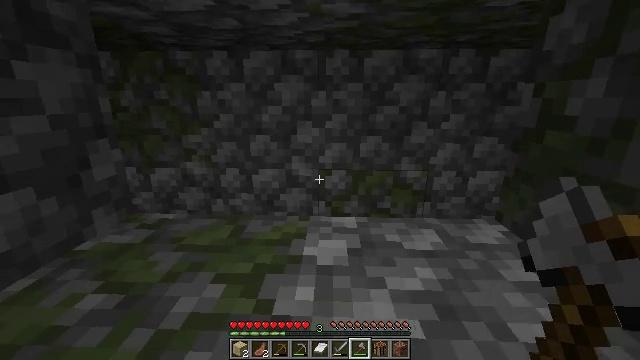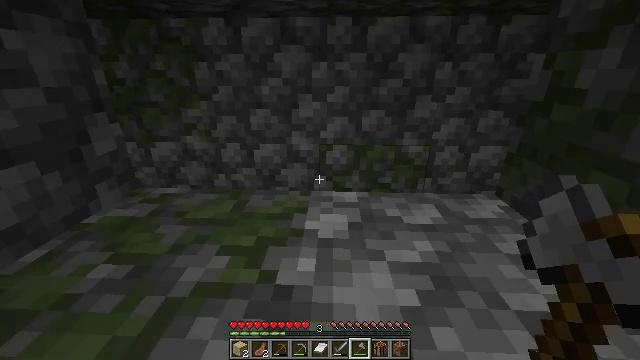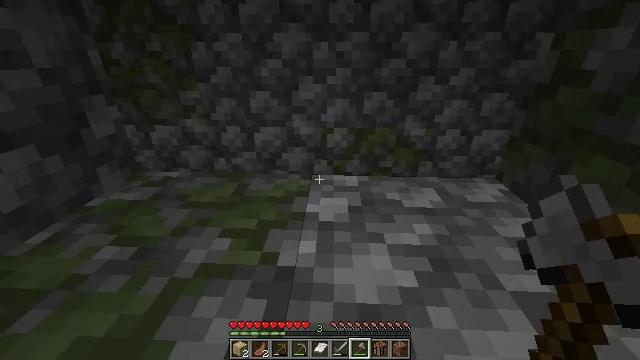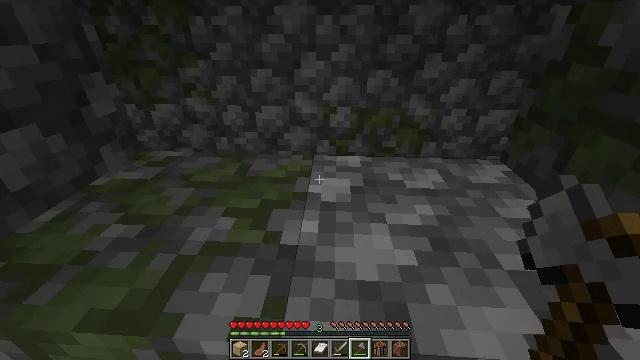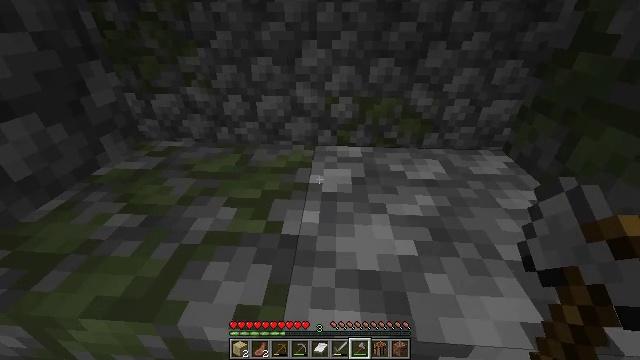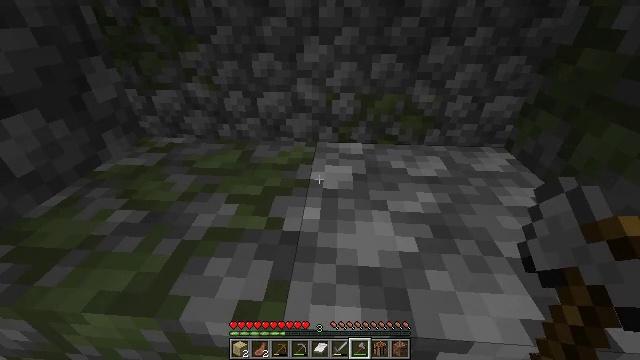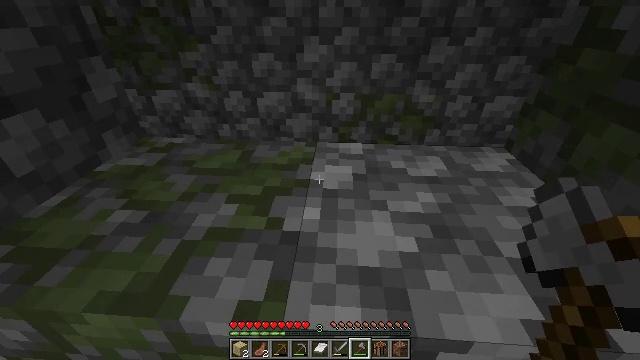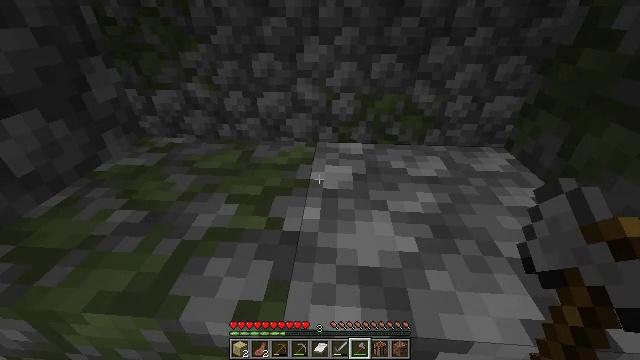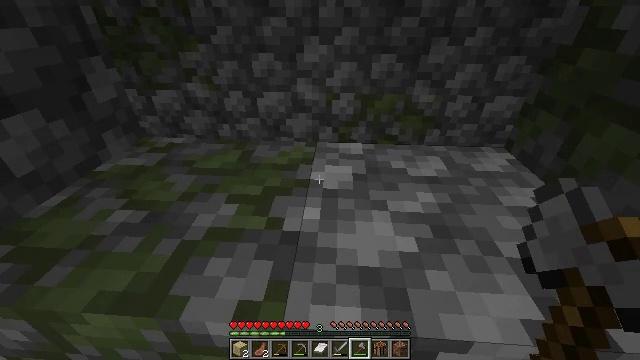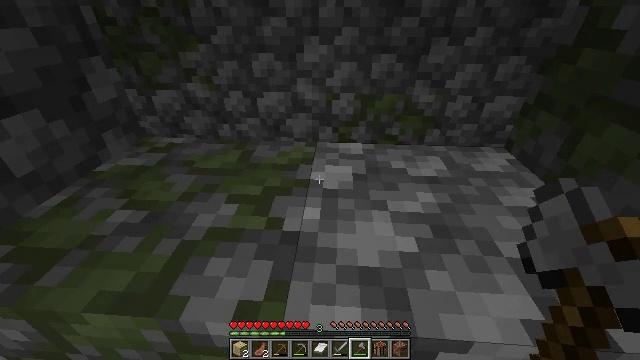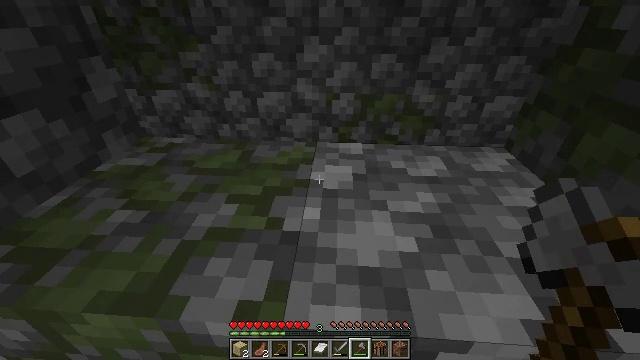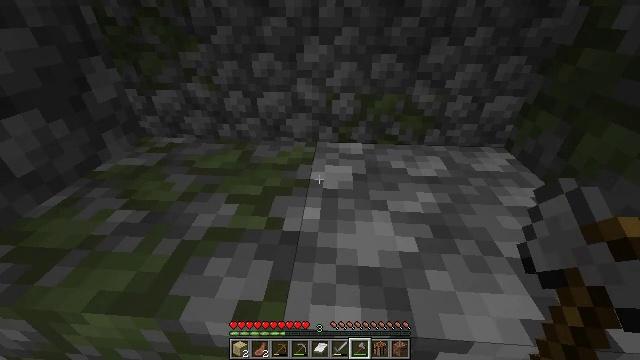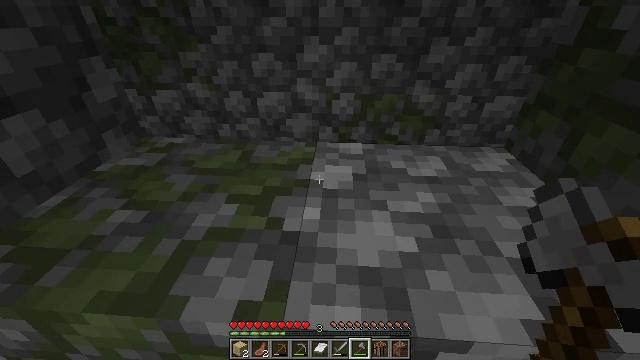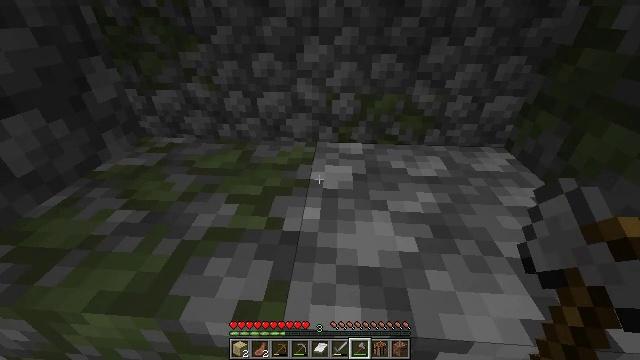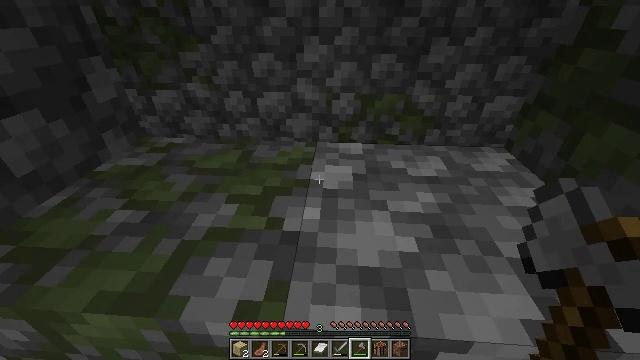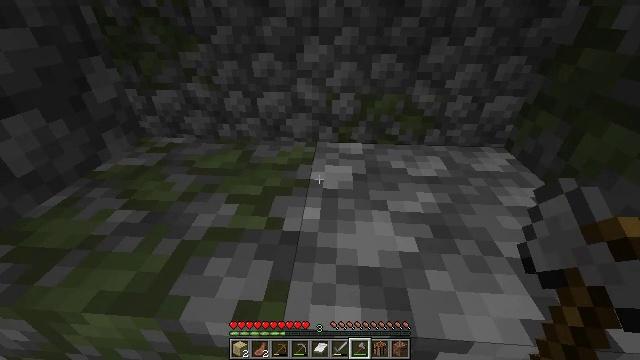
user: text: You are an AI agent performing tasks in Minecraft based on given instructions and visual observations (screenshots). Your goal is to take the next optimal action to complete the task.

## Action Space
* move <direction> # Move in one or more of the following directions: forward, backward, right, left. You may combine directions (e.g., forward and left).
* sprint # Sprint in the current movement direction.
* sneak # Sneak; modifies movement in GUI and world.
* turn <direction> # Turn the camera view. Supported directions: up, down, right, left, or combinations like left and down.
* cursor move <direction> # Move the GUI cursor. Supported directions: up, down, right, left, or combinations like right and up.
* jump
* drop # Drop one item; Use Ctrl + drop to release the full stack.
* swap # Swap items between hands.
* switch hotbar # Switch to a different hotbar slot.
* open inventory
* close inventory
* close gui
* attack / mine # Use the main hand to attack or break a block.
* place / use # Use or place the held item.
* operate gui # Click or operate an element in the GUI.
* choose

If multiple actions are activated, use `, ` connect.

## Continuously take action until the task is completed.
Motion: motion action
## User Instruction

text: Collect mossy cobblestone from a structure.
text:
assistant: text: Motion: turn down
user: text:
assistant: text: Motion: turn down
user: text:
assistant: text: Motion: turn down
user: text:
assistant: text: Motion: turn down
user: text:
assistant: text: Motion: no_op
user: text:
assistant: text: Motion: no_op
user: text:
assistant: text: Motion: no_op
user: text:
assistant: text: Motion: no_op
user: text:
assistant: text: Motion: no_op
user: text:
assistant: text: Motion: no_op
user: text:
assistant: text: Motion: no_op
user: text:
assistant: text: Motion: no_op
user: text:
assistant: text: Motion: no_op
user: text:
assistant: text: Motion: no_op
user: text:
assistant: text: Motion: no_op
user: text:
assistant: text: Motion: no_op
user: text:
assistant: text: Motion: no_op
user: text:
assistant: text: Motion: no_op
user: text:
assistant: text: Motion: no_op
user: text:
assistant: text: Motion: no_op
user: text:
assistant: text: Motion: no_op
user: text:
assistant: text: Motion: no_op
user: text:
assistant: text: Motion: no_op
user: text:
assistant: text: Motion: no_op
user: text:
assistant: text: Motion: no_op
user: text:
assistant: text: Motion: no_op
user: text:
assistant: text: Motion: no_op
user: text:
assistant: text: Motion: no_op
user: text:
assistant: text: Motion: no_op
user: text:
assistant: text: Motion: no_op